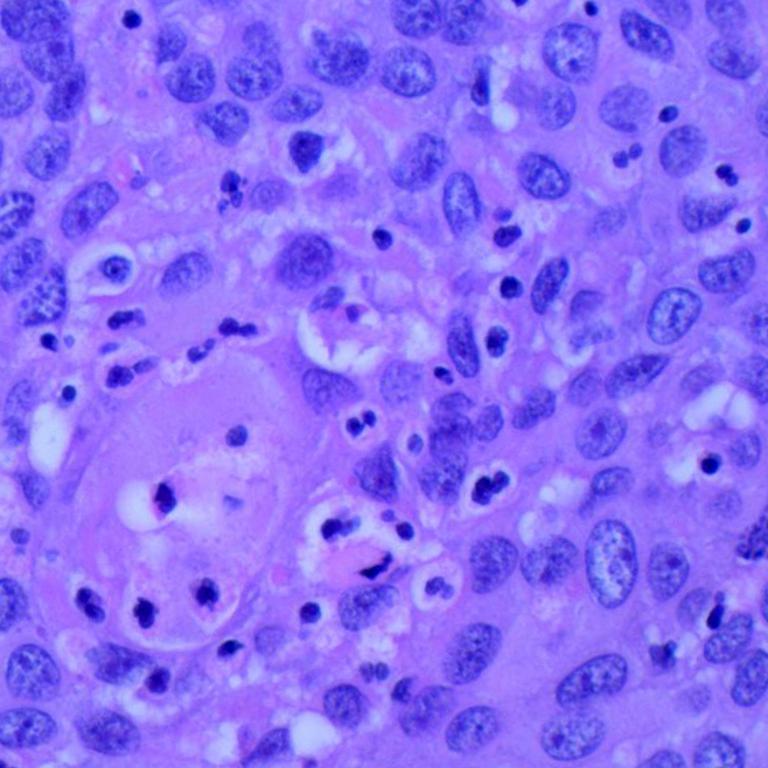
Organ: lung
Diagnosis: squamous carcinomas